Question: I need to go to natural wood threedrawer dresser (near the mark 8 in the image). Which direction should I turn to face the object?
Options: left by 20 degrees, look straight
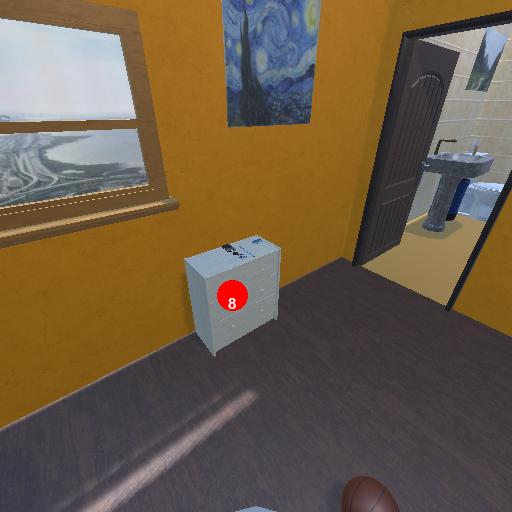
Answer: left by 20 degrees